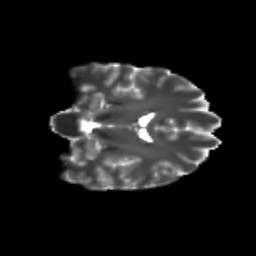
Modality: T2w
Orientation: coronal
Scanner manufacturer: siemens
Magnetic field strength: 3 T
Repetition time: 9.2 s
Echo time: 0.084 s